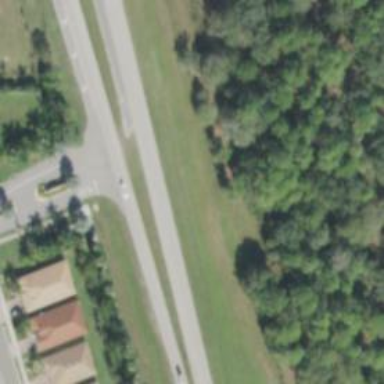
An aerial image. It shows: Primary highway.